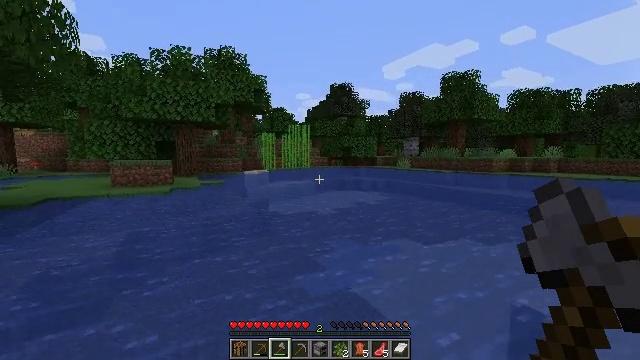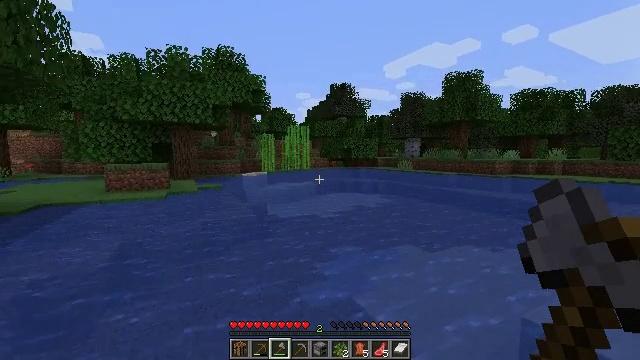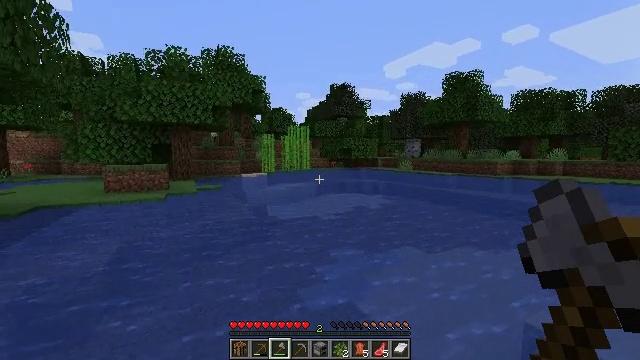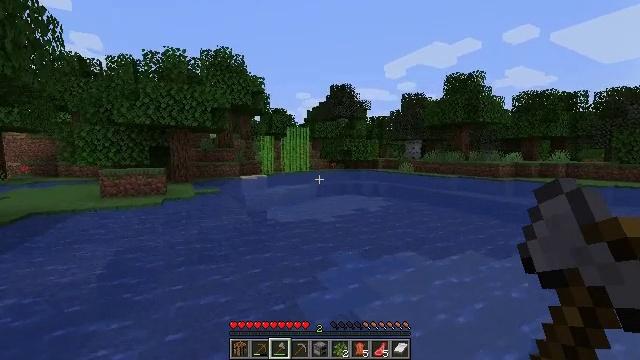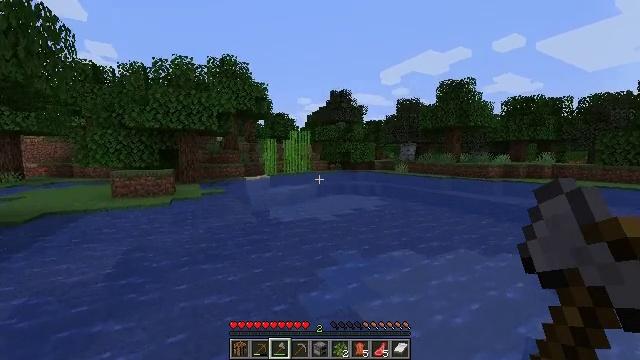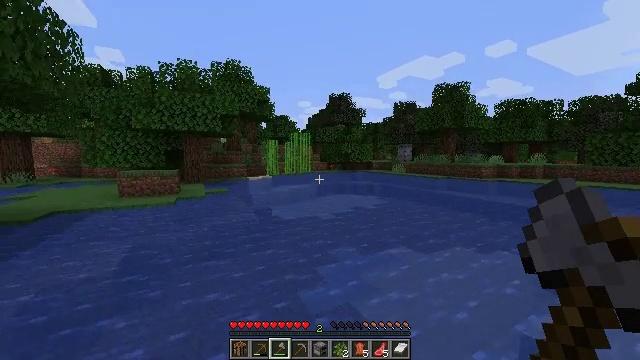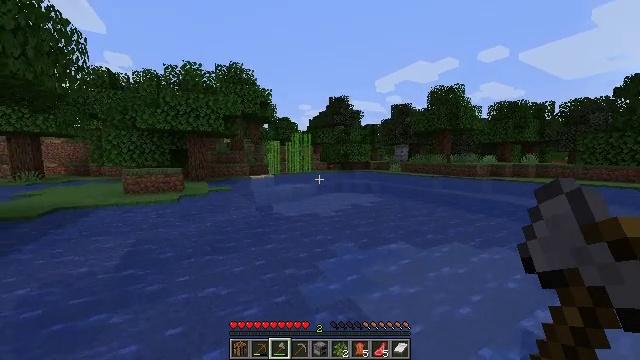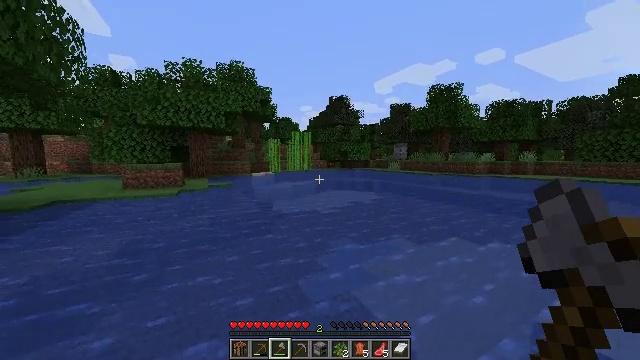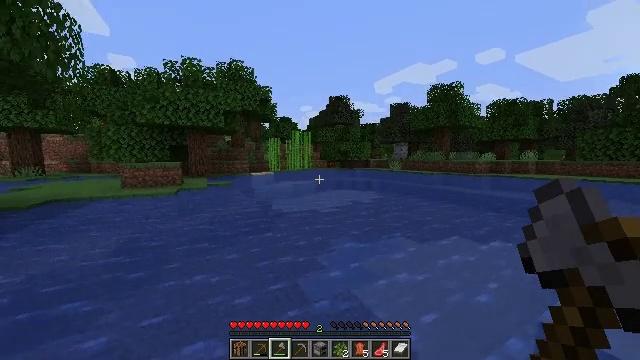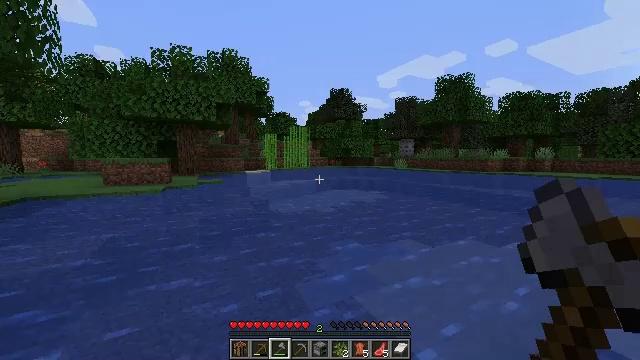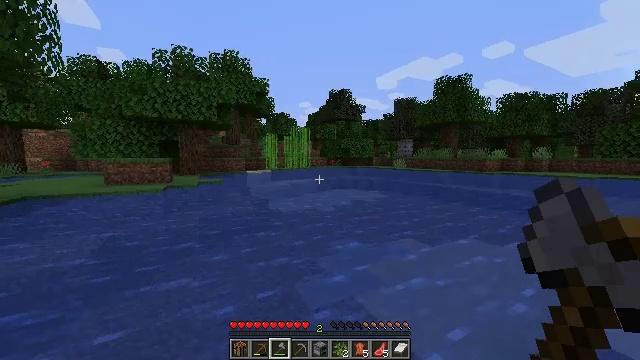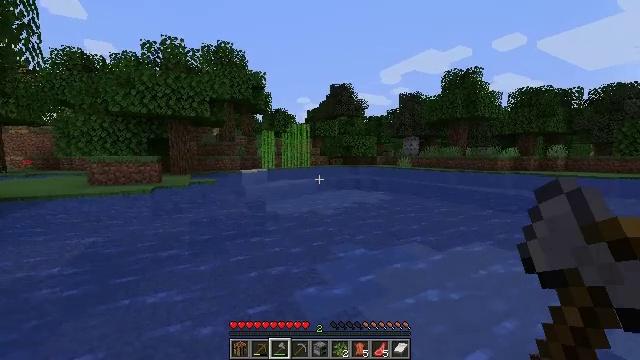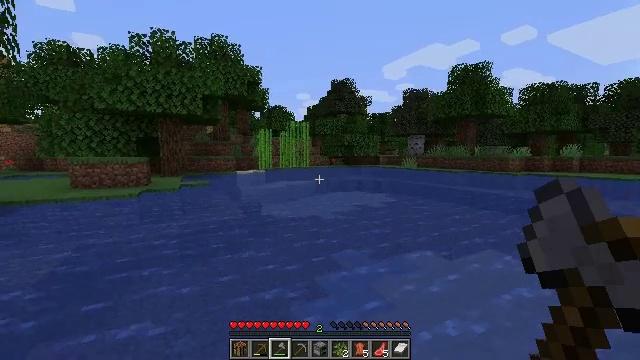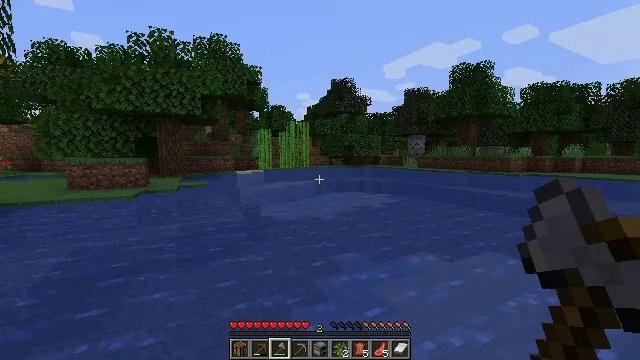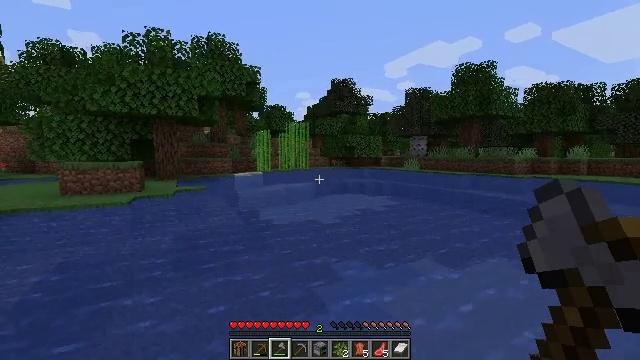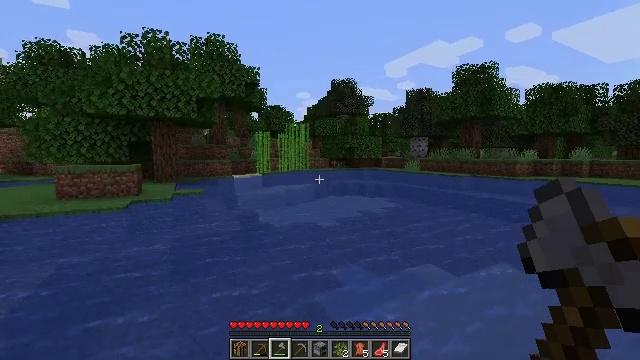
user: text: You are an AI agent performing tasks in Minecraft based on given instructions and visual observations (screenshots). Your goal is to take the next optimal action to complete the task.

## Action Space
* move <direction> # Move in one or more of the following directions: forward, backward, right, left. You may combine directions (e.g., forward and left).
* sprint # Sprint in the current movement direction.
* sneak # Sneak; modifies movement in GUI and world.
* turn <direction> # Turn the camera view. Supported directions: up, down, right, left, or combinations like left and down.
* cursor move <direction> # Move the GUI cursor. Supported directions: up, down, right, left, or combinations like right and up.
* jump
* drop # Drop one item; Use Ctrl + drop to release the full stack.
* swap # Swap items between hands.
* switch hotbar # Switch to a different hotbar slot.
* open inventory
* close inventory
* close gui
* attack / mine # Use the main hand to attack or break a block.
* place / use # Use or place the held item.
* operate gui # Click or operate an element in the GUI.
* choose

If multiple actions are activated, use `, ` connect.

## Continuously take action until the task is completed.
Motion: motion action
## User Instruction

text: Cut down the sugar cane stalks.
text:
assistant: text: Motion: move forward, sprint, jump
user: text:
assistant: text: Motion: move forward, sprint, jump
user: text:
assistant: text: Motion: move forward, sprint, jump
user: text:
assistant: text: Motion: move forward, sprint, jump
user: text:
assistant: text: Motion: move forward, sprint, jump
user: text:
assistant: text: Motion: move forward, sprint, jump
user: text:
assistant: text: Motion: move forward, sprint, jump
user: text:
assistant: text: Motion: move forward, sprint, jump
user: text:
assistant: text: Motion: move forward, sprint, jump
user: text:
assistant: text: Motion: move forward, sprint, jump
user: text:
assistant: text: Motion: move forward, sprint, jump
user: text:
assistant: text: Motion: move forward, sprint, jump
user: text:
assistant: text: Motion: move forward, sprint, jump
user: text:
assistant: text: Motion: move forward, sprint, jump
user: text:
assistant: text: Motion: move forward, sprint, jump
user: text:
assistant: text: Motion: move forward, sprint, jump
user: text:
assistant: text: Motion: move forward, sprint, jump
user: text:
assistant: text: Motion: move forward, sprint, jump
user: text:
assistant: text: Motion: move forward, sprint, jump
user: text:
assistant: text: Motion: move forward, sprint, jump
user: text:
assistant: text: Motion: move forward, sprint, jump
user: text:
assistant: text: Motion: move forward, sprint, jump
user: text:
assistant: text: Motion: move forward, sprint, jump
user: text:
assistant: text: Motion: move forward, sprint, jump
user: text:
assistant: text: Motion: move forward, sprint, jump
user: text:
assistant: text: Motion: move forward, sprint, jump
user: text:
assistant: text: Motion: move forward, sprint, jump
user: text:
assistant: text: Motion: move forward, sprint, jump
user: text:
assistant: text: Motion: move forward, sprint, jump
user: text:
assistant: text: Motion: move forward, sprint, jump